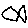
Label: fish